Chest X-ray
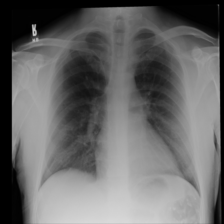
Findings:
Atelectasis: negative
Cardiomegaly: negative
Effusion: negative
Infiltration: negative
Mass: negative
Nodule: negative
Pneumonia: negative
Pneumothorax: negative
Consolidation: negative
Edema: negative
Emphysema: negative
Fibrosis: negative
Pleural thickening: negative
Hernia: negative